Field crop: maize
Growth stage: 2
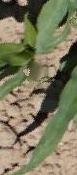
Species: maize